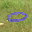
Label: 0